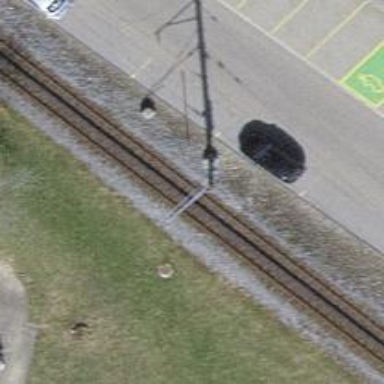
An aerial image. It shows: Solitary milestone along the railway.